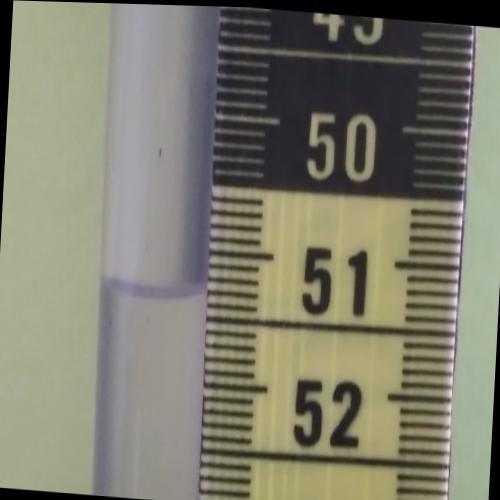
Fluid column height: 51.3 cm